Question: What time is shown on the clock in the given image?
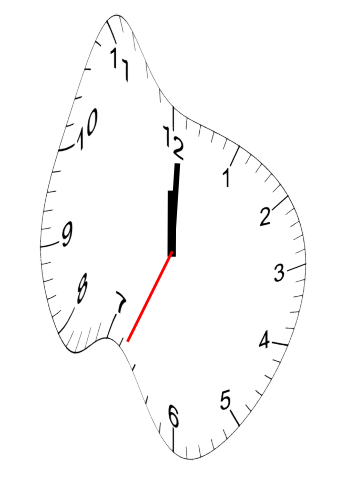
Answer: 12:00:34